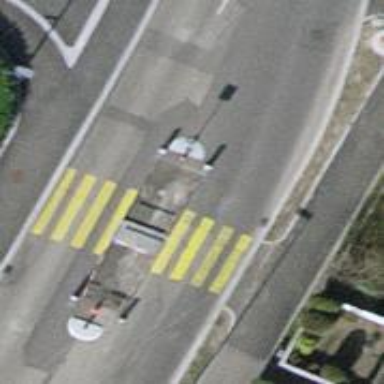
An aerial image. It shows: Marked crossing with pedestrian island.